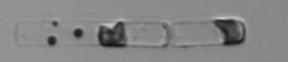
Label: Guinardia_delicatula_TAG_internal_parasite